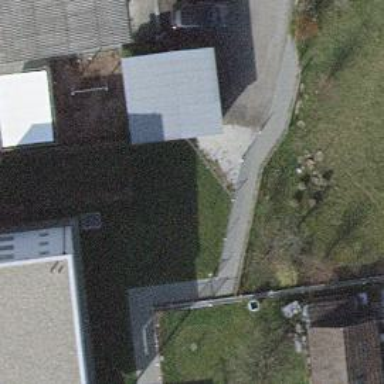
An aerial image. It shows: Fence.